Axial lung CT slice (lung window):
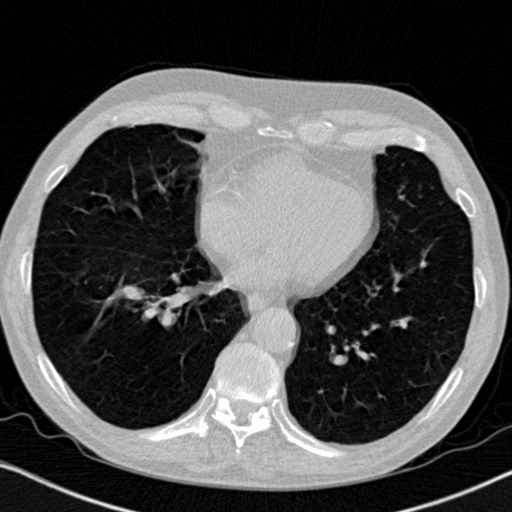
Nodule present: no